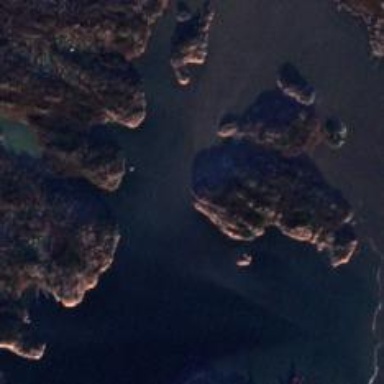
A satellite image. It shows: Picturesque coastline scene.